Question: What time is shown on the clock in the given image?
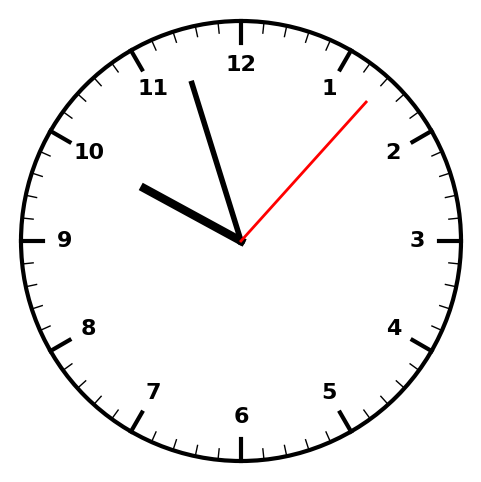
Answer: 09:57:07